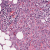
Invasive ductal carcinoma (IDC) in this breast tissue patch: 1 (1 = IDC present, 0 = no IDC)